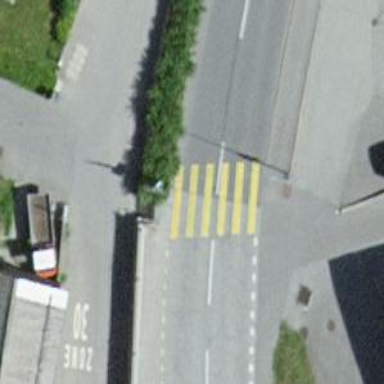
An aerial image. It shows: Uncontrolled zebra crossing.